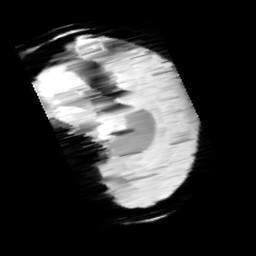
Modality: minIP
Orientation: sagittal
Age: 10
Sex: male
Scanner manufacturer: siemens
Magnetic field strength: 3 T
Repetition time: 0.027 s
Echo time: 0.02 s